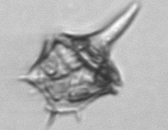
Label: Amylax